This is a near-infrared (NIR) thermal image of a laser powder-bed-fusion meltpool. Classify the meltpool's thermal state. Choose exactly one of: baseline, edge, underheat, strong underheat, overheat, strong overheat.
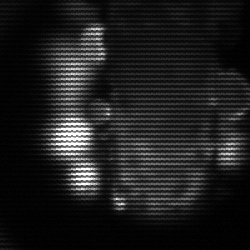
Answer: strong underheat